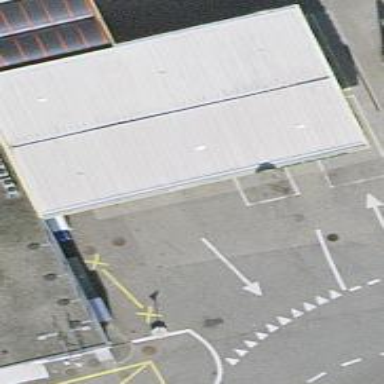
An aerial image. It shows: Fuel station.